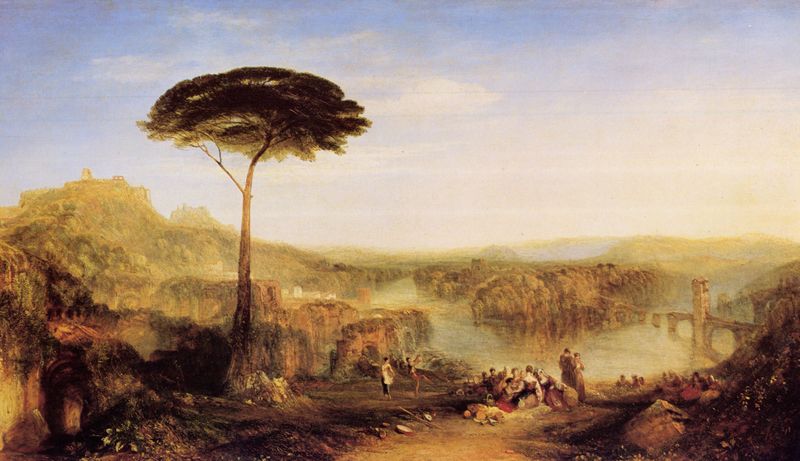
Titel: Childe Harolds Wallfahrt: Italien
Künstler: William Turner
Standort: London
Institution: Tate Gallery
Schlagwörter: baum, berg, blau, dunkel, felsen, gemälde, gestein, gruppe, himmel, mann, schatten, wasser, weiß, wolken, bäume, fluss, frauen, gelb, grün, landschaft, menschen, ocker, see, stadt, ufer, äste, braun, frau, hell, kleider, licht, männer, orange, schwarz, strasse, gras, rot, tier, weg, beige, fest, gesellschaft, leute, tanz, feier, gelage, stehen, stein, steine, öl, ast, bach, baumstamm, erde, horizont, häuser, hügel, natur, spiegelung, stamm, weite, brücke, büsche, gewässer, sonne, insel, sitzend, familie, kind, personen, pflanzen, tanzen, höhle, krone, tal, wald, anhöhe, kinder, turm, stilleben, aussicht, küste, bogen, italien, berge, fels, gebirge, hang, mauer, dunst, luftperspektive, nebel, ausflug, pause, picknick, rast, figuren, ölgemälde, querformat, turner, essen, weib, weiber, durchgang, baumkrone, tor, bucht, unscharf, bögen, eingang, ruine, schaf, burg, steinbrücke, diesig, festung, wälder, hocken, felsig, ruinen, sonntag, gemäuer, landschaftsbild, verschwommen, versunken, kiefer, karg, weibchen, himel, pinien, aquädukt, pinie, hirten, brotzeit, rasten, tänzer, flussbiegung, picnic, südlich, lebensfreude, akazie, landscape, horozont, aussciht, brückenturm, river, bridge, desert, brown, erdton, oause, tree, brücke turm, landschagt, birg, planatane, group, einsamer baum, castles, dusk, ruins, flusd, überhälter